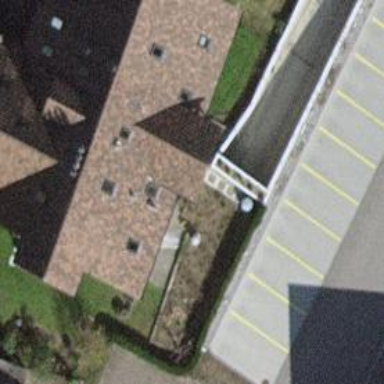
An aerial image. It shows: Parking entrance.